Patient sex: F
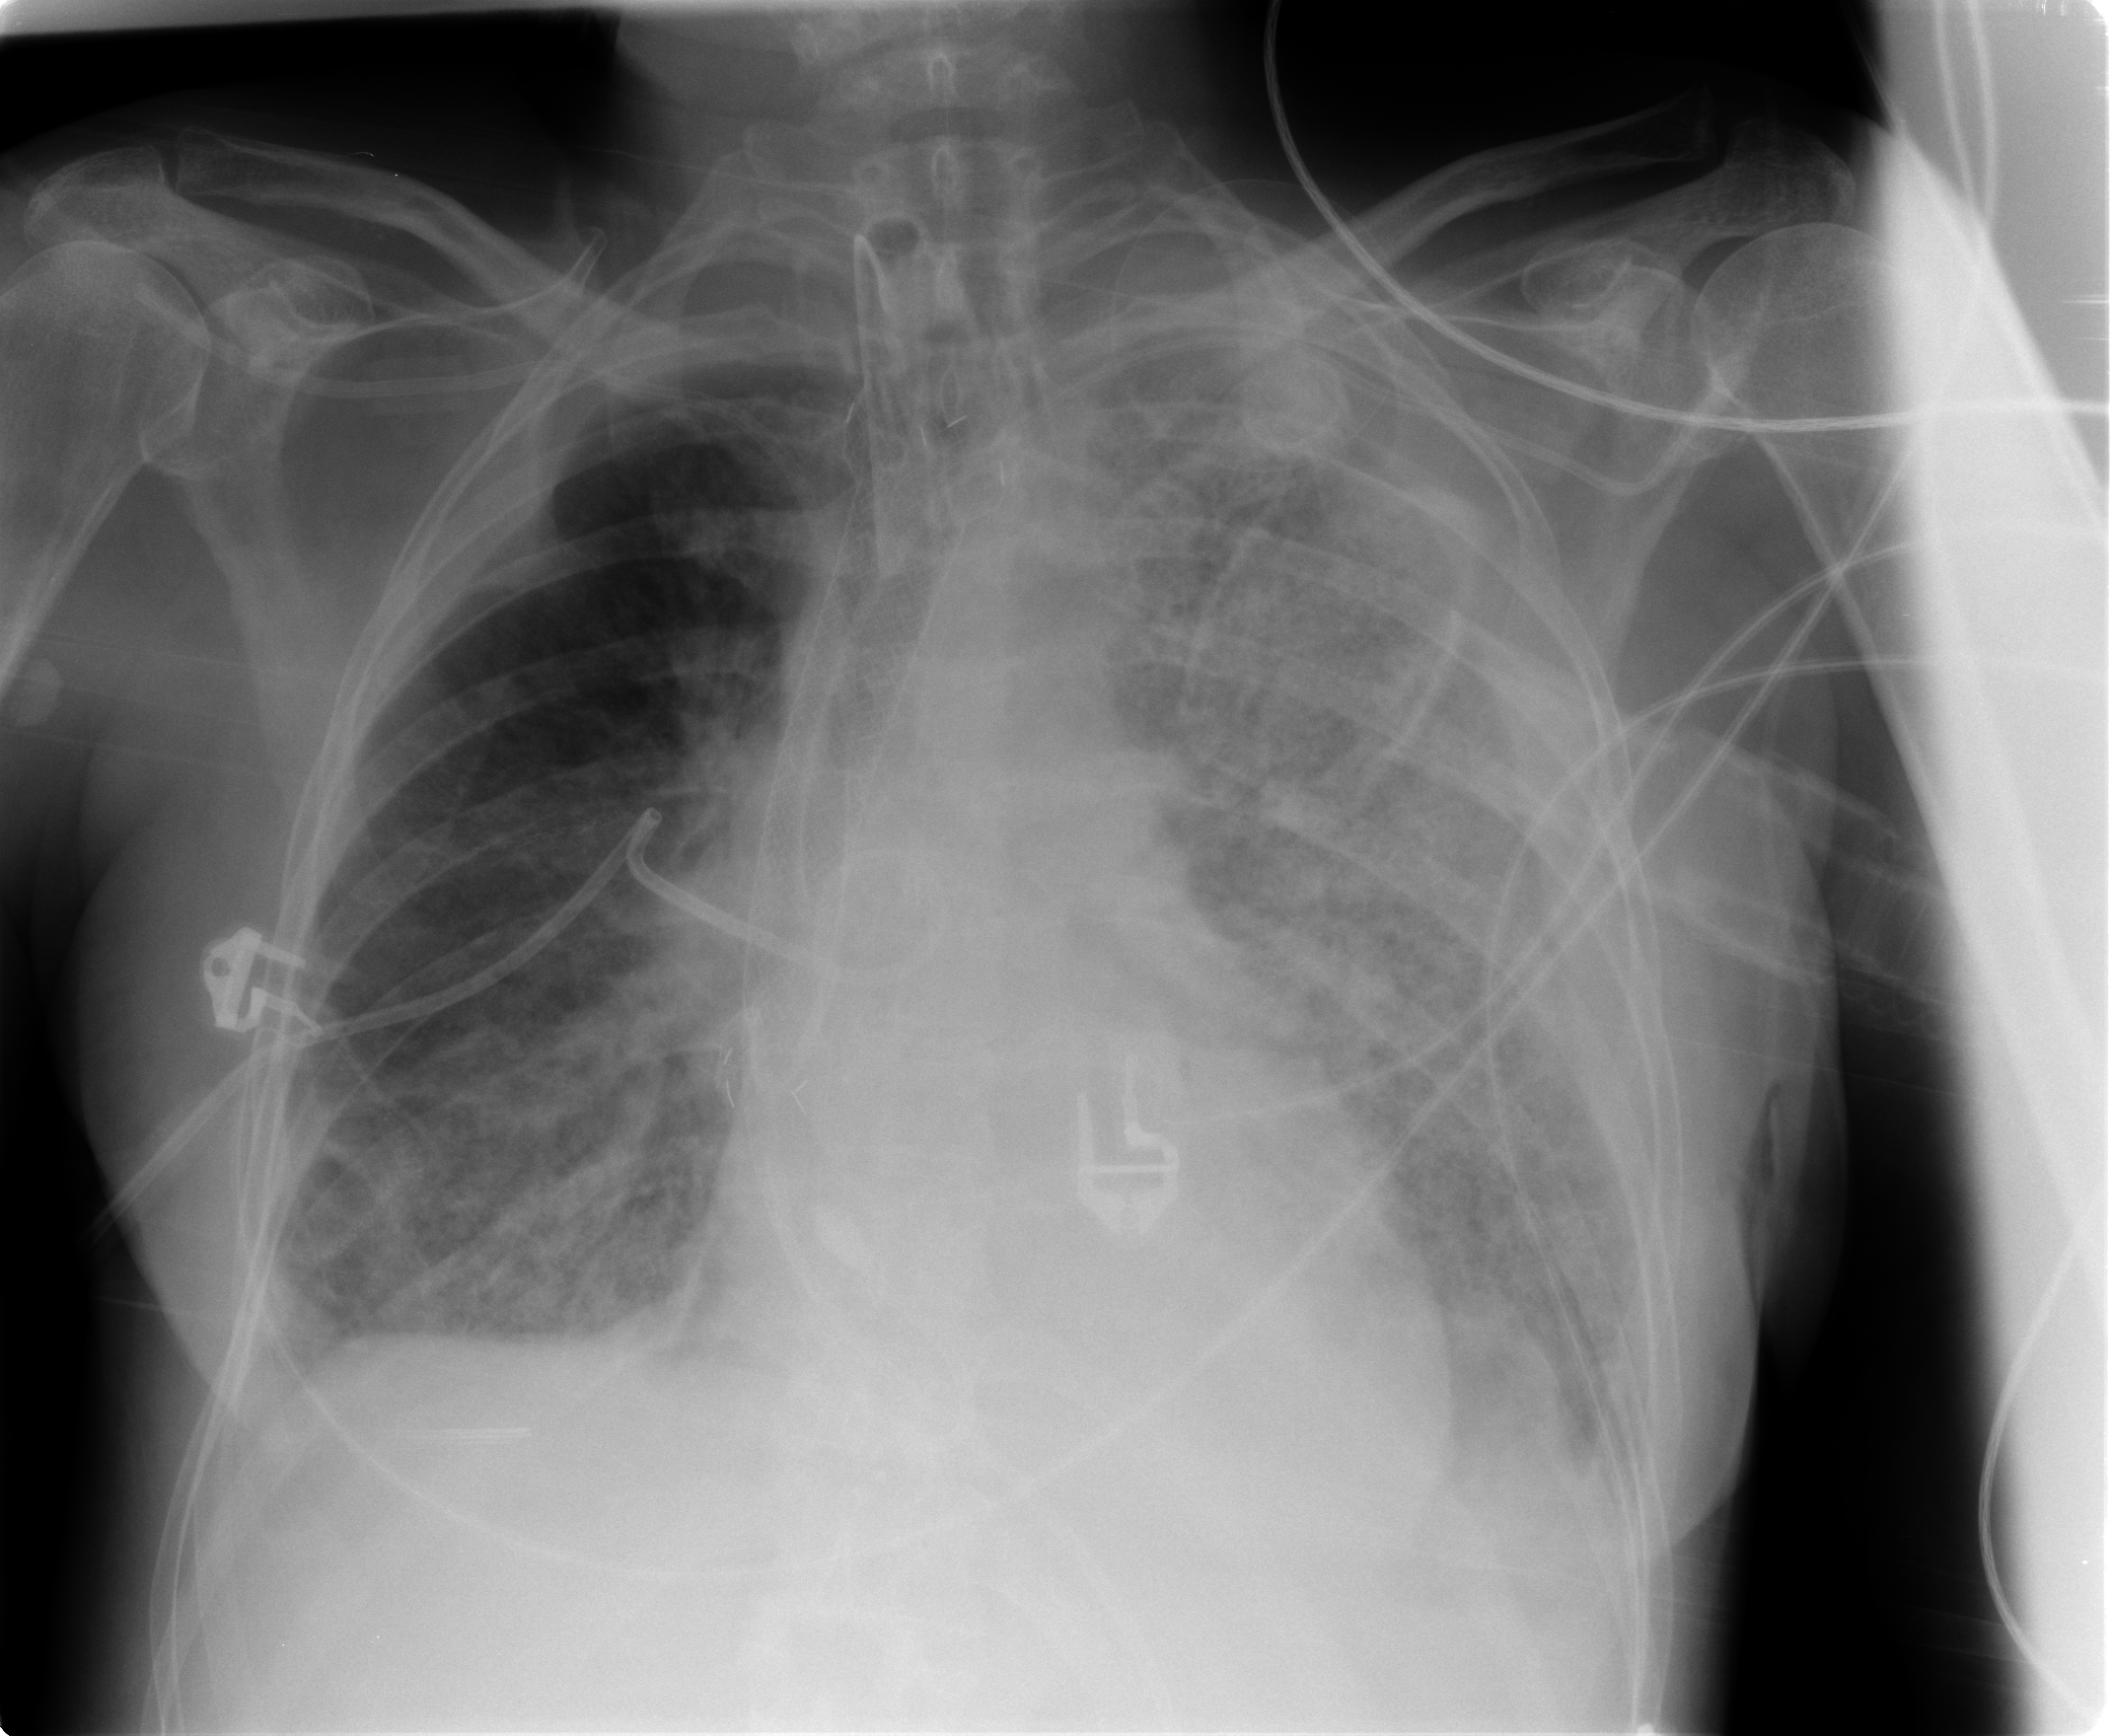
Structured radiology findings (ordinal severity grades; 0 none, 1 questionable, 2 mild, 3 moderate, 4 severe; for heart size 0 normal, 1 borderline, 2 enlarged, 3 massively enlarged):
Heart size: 0
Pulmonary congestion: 2
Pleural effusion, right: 3
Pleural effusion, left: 3
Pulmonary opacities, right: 2
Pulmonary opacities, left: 4
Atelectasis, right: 3
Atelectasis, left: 3